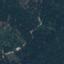
Land use / land cover class: Forest